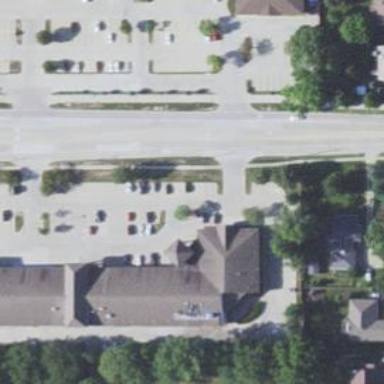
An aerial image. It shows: Veterinary facility.